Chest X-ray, AP view. Patient: 55 years old, sex F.
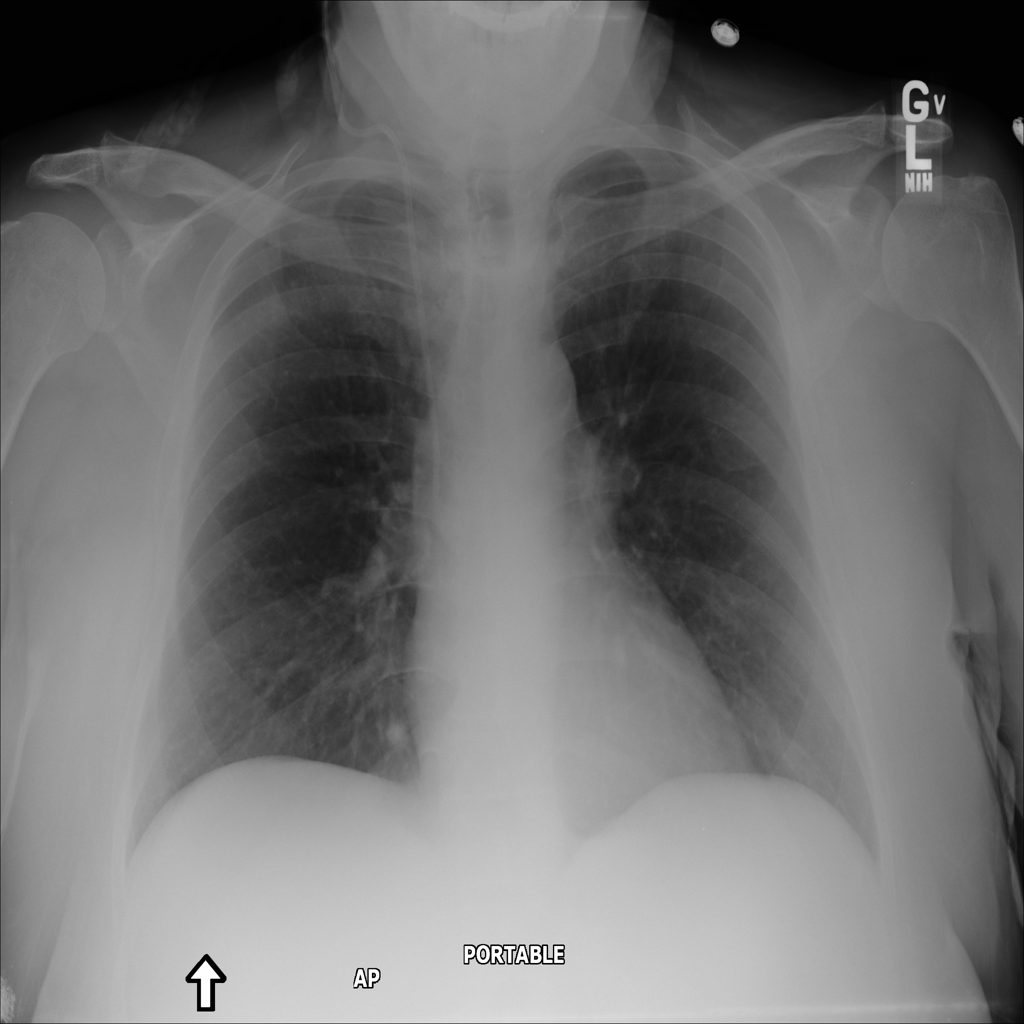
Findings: Nodule